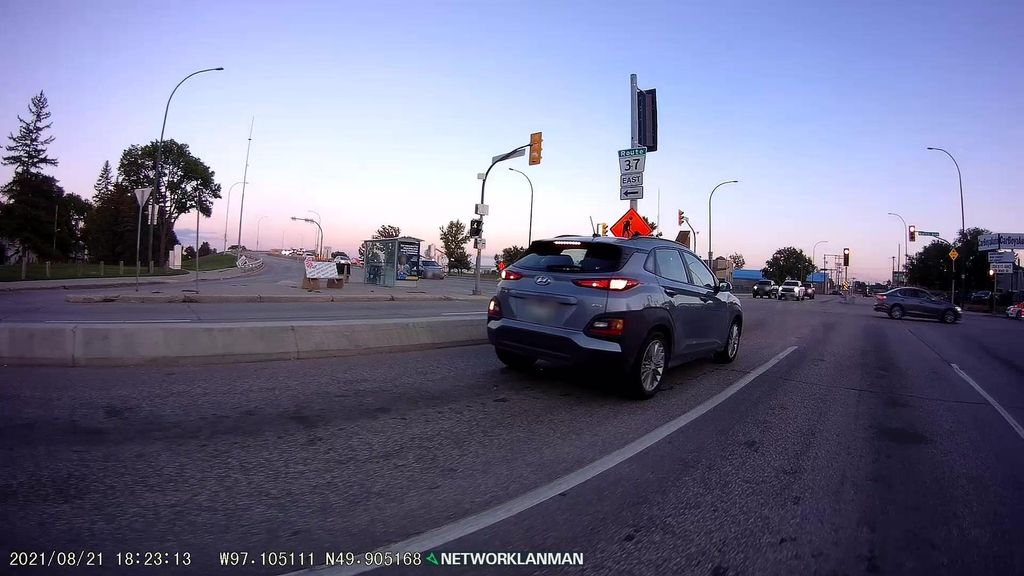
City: winnipeg